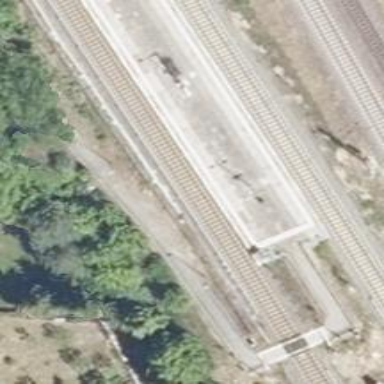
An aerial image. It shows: Platform edge at railway station.